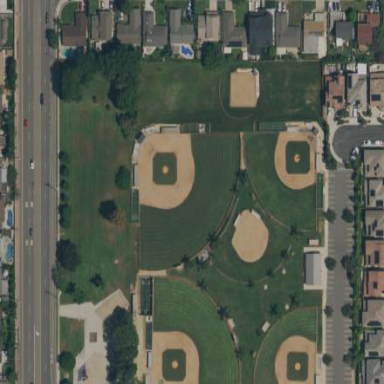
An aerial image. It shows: Baseball pitch for leisure and sports activities.